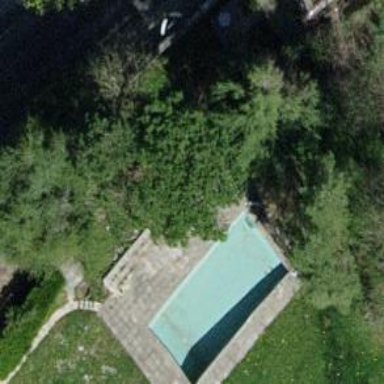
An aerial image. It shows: Swimming pool located in leisure land.